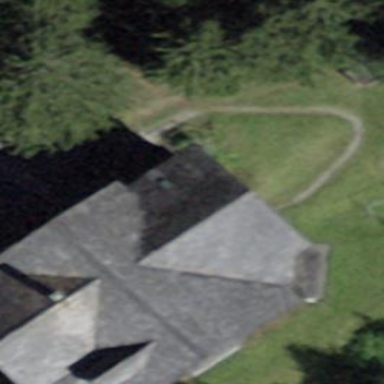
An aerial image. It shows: Building with tile roof.